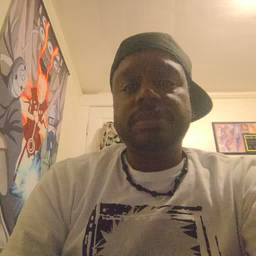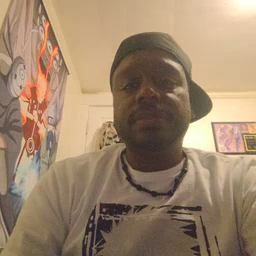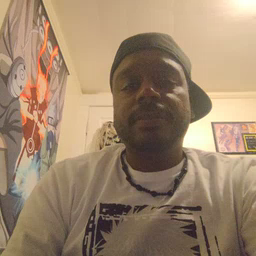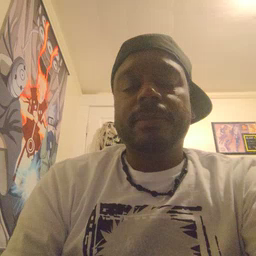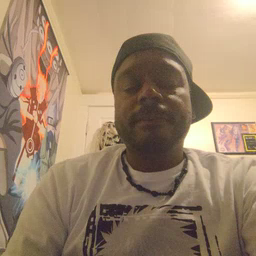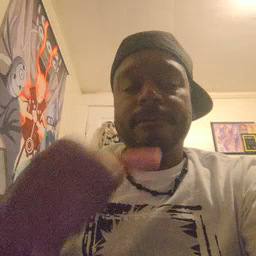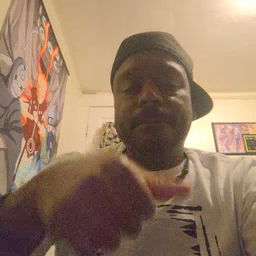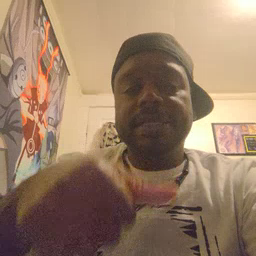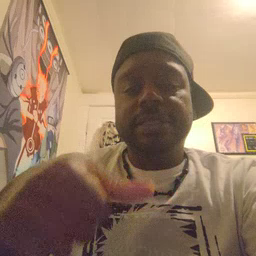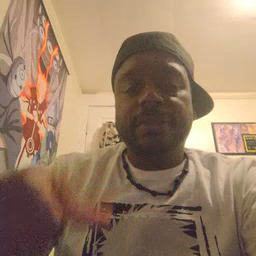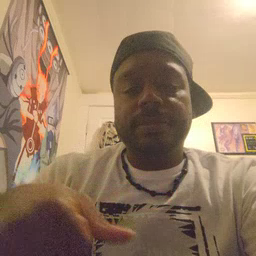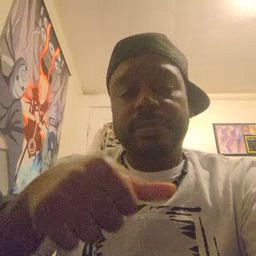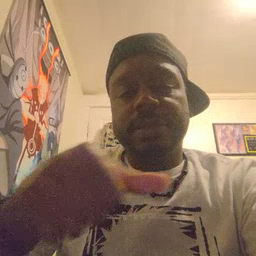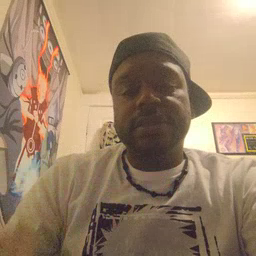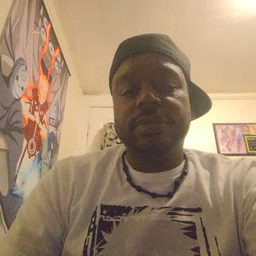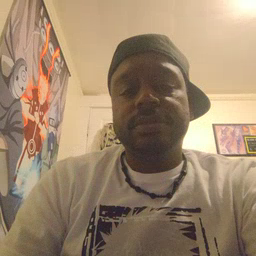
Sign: puzzle